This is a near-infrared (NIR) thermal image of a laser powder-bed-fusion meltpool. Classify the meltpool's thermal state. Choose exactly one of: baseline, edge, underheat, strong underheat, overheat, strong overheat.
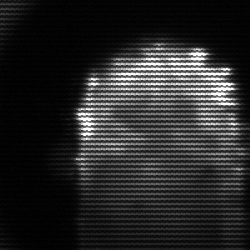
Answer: baseline